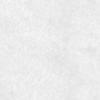
Label: no_change